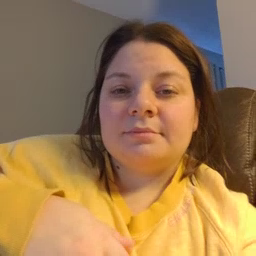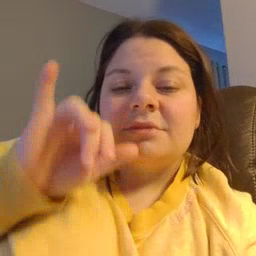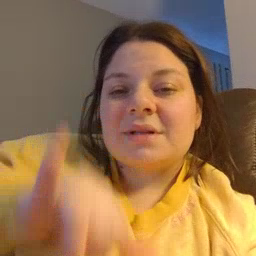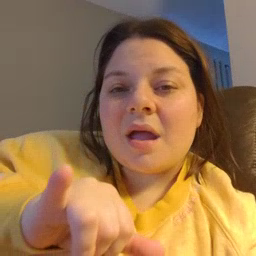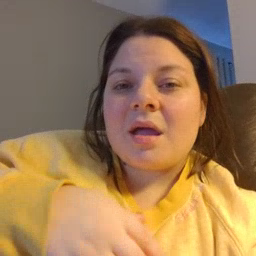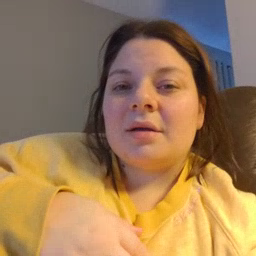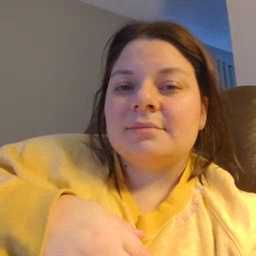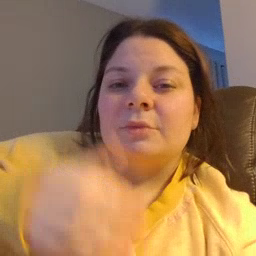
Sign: stay